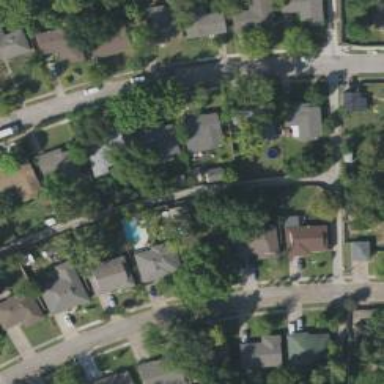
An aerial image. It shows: Alley classified as service road.